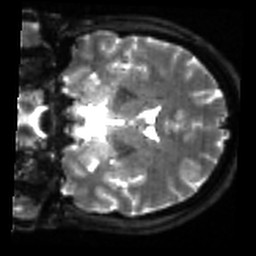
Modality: sbref
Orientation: coronal
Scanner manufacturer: siemens
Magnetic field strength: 3 T
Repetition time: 4 s
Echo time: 0.0594 s